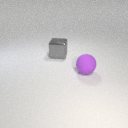
large gray metal cube behind large purple rubber sphere